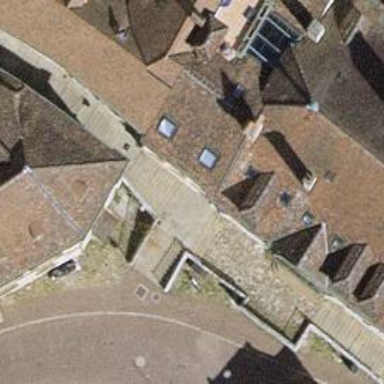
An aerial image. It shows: Steps with sett surface.